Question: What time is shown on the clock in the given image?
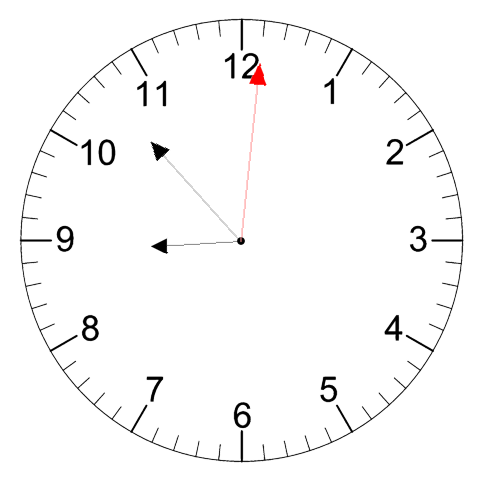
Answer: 08:53:01